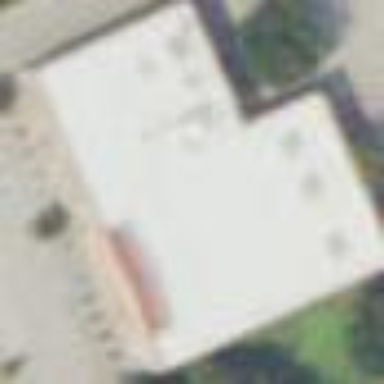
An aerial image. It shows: Retail building.